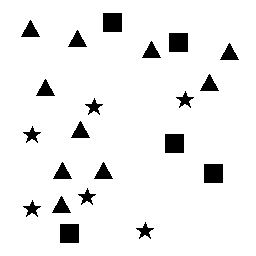
Squares: 5
Triangles: 10
Stars: 6
Total shapes: 21